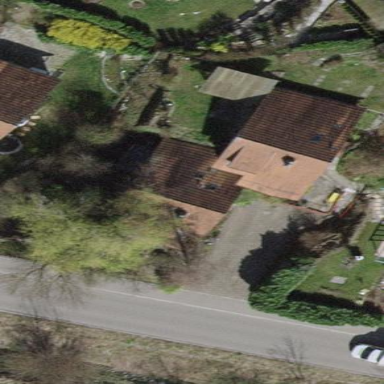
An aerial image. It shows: Building with tiled roof.